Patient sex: M
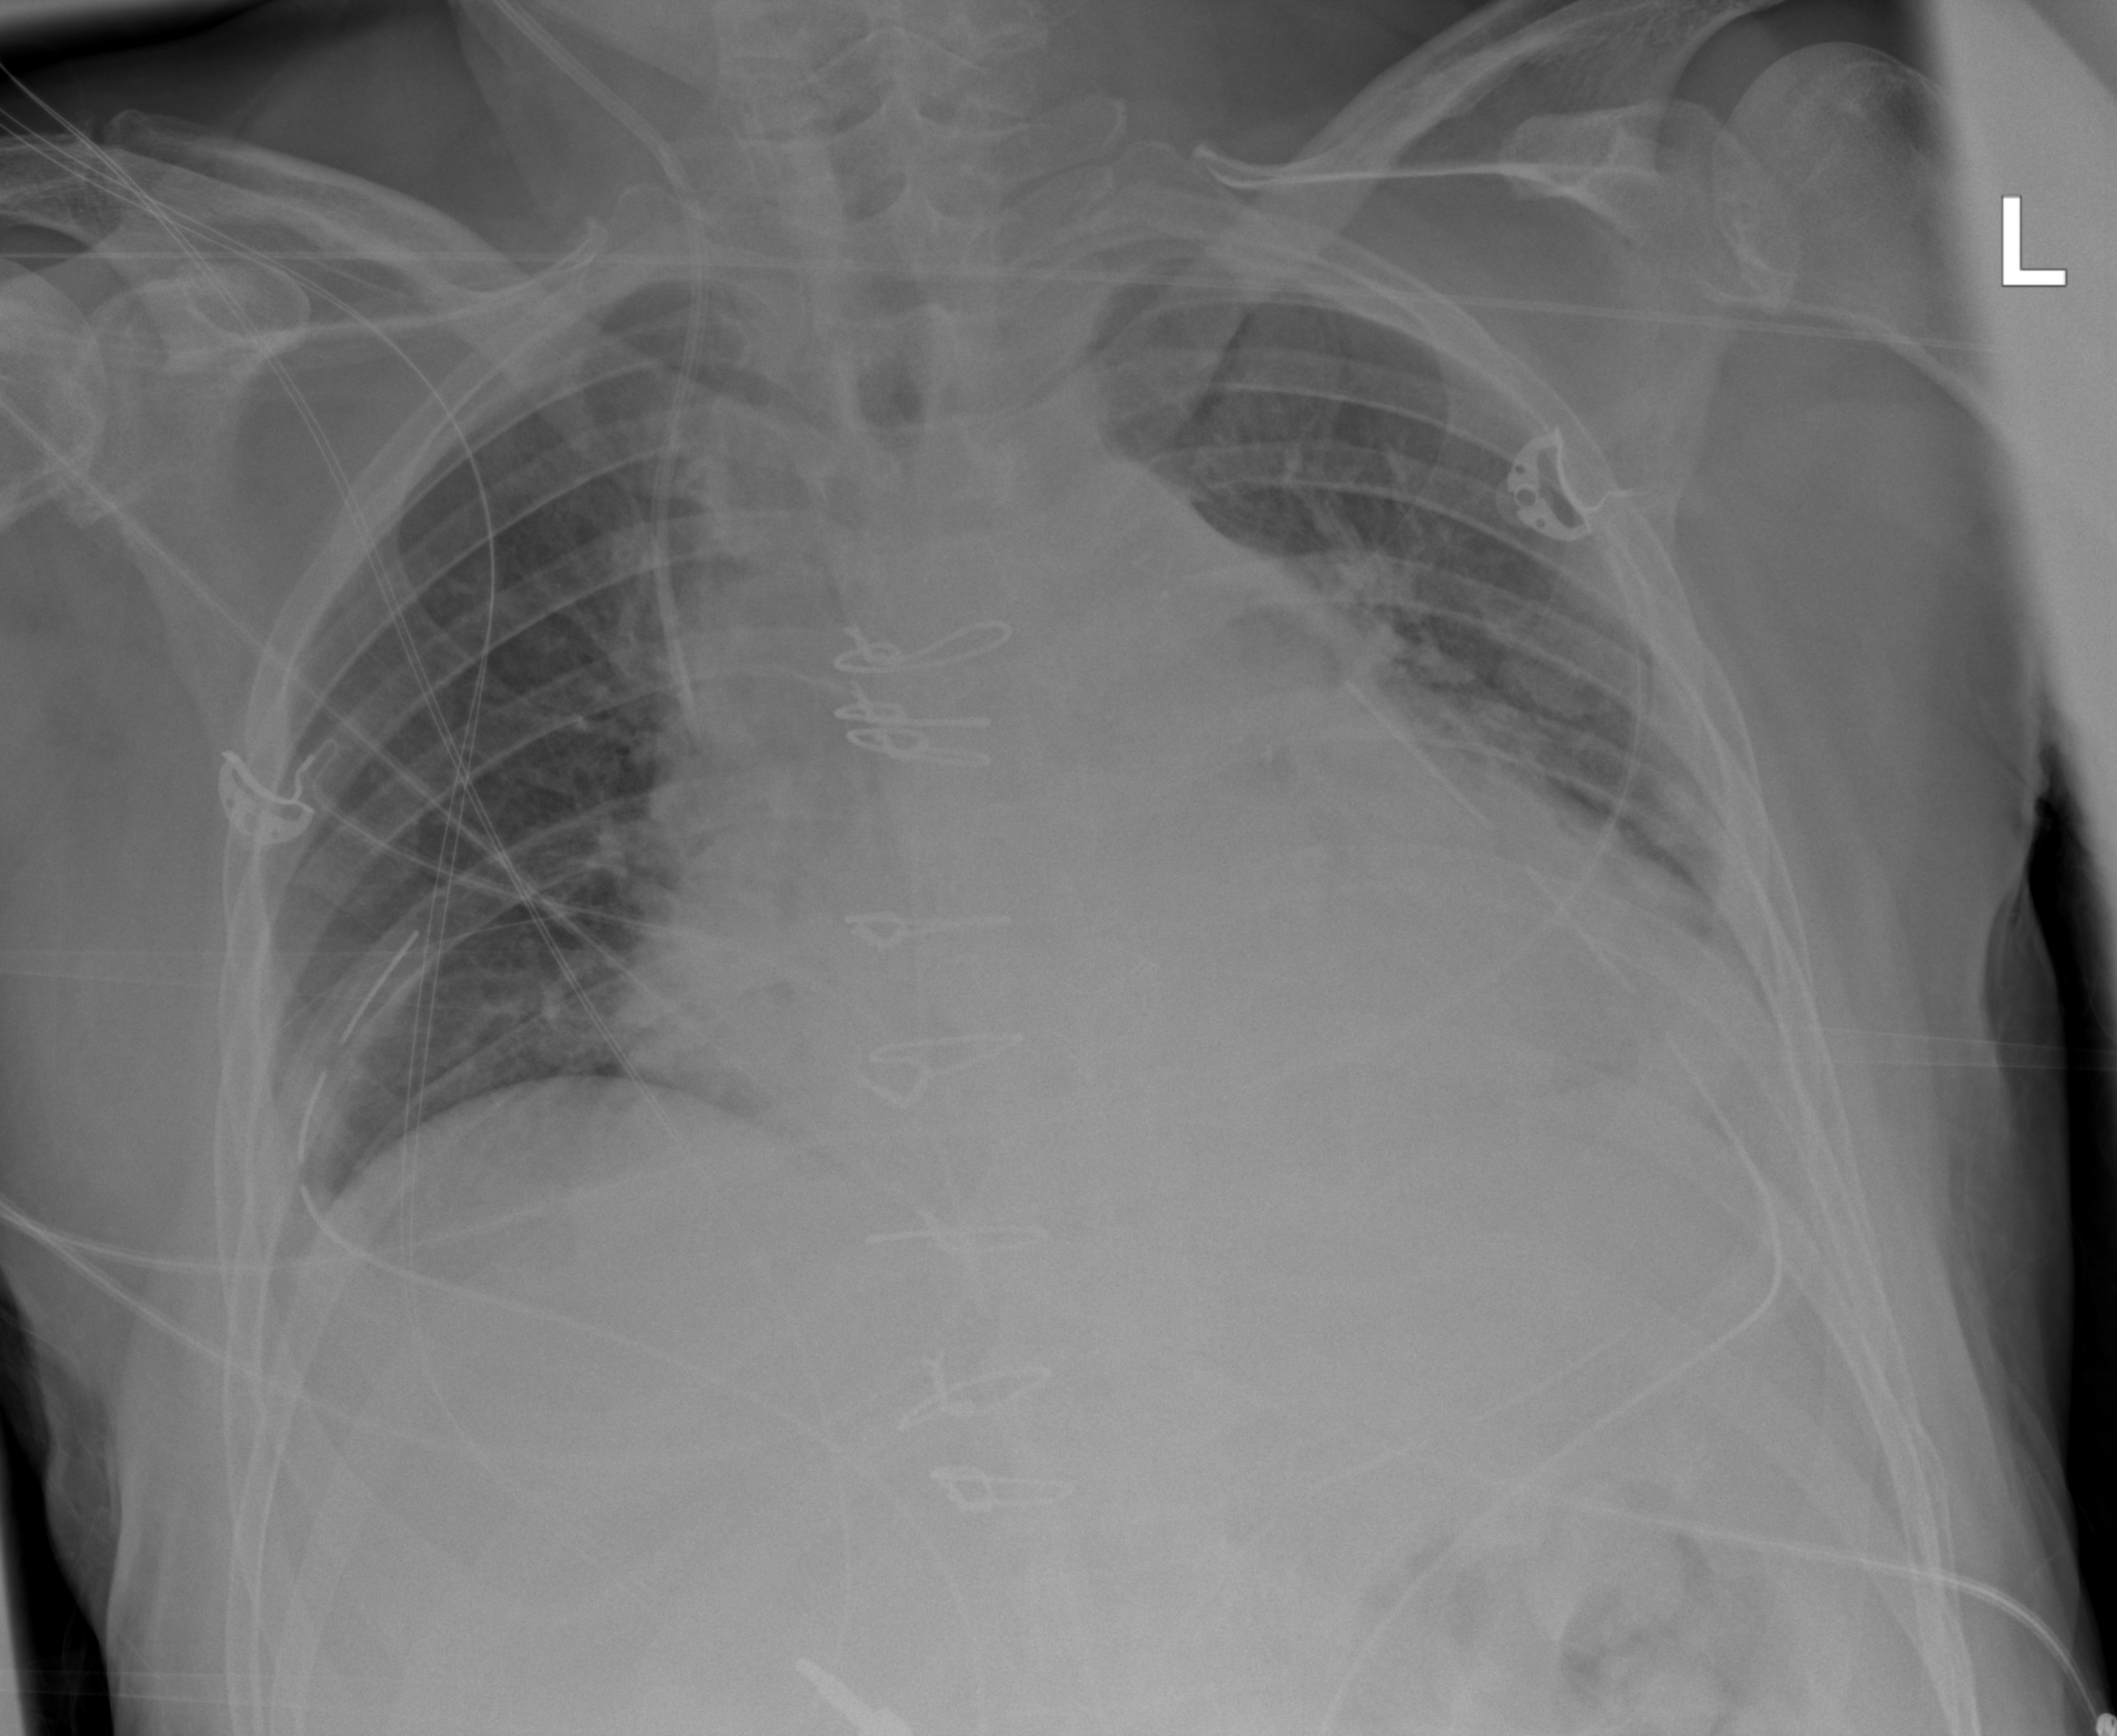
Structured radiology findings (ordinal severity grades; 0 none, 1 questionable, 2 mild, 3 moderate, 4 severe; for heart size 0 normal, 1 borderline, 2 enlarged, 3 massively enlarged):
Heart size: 3
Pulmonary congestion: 2
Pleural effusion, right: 0
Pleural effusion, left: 2
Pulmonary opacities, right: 0
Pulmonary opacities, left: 0
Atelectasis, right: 0
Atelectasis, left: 2